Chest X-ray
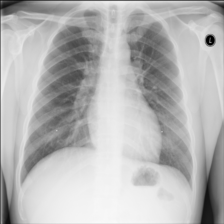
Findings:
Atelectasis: negative
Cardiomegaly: negative
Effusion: negative
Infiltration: negative
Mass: negative
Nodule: negative
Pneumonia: negative
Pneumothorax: negative
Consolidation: negative
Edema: negative
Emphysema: negative
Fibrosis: negative
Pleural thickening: negative
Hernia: negative